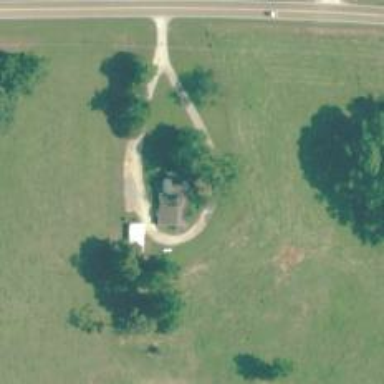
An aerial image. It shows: Driveway.